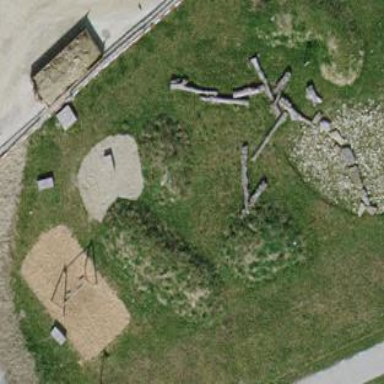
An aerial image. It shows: Playground area for leisure activities on the land.